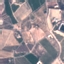
Land use / land cover: PermanentCrop